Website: bh-photo
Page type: account-dashboard
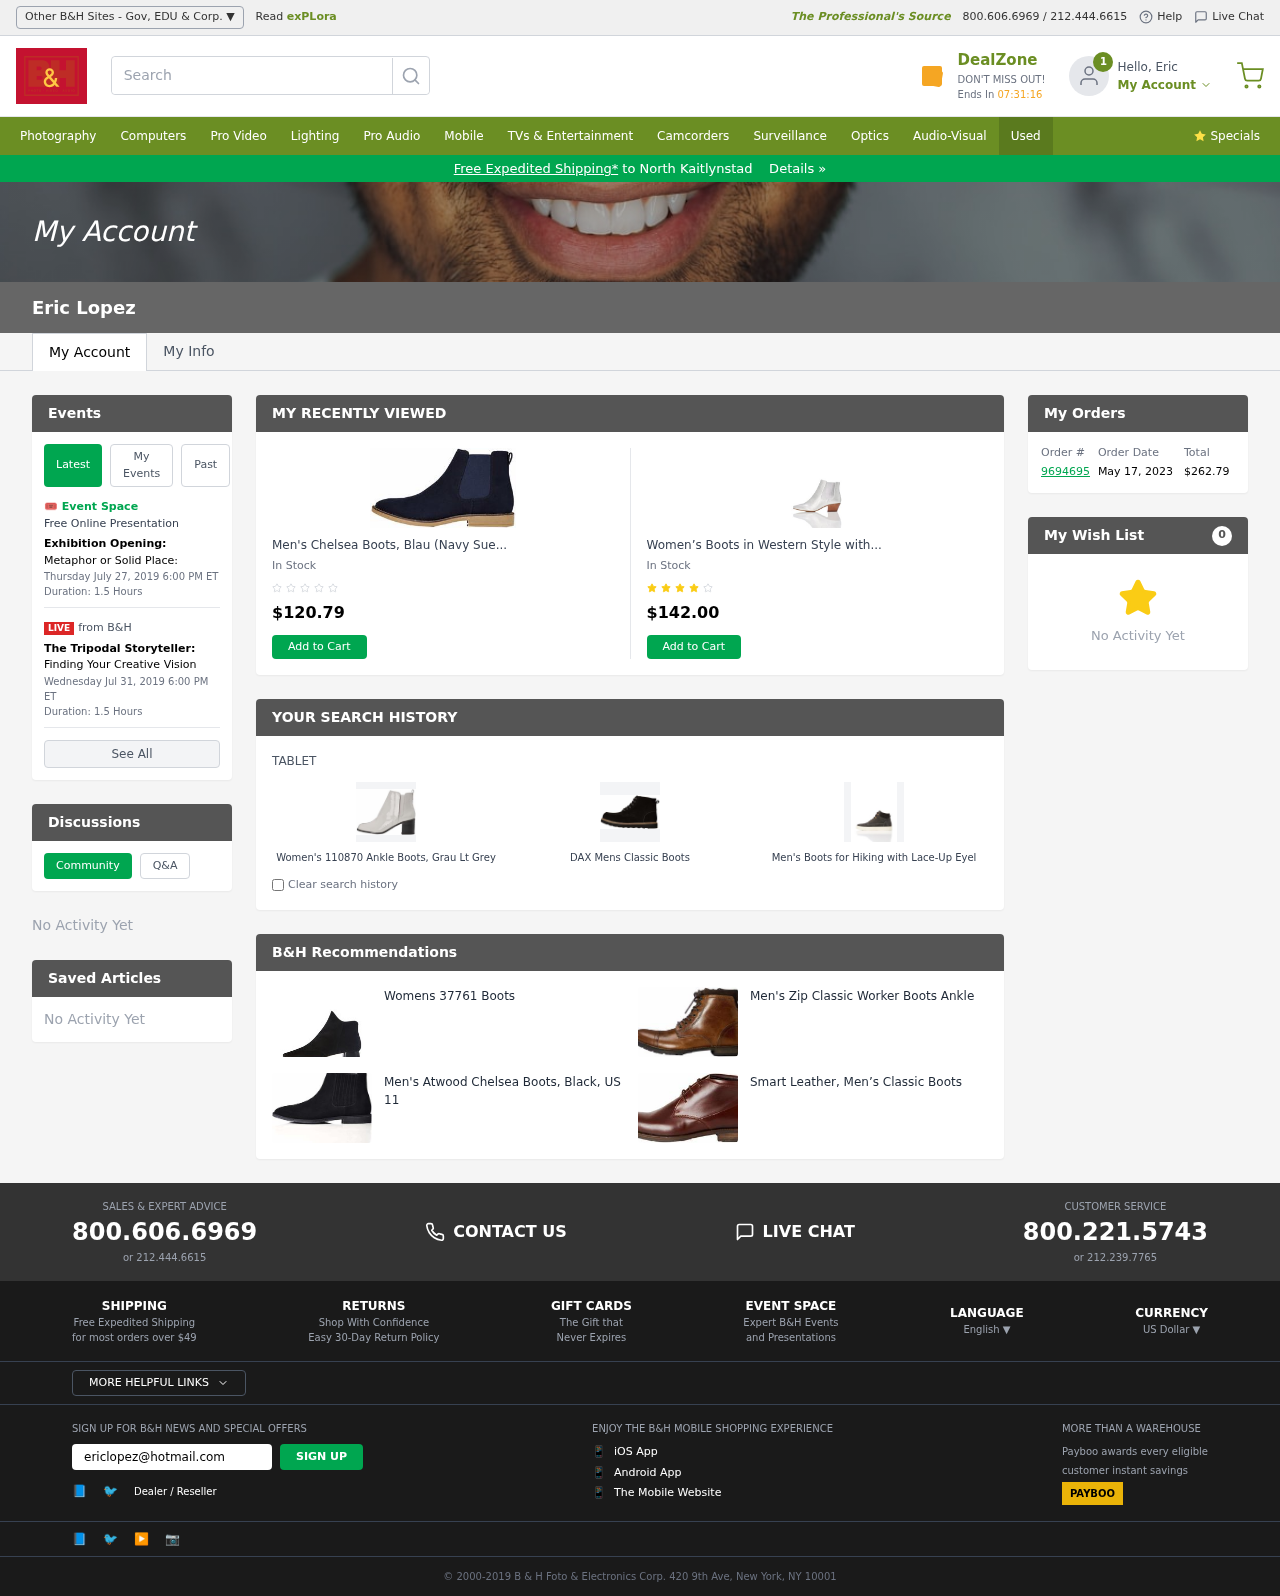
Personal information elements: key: PII_CITY
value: North Kaitlynstad
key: PII_EMAIL
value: ericlopez@hotmail.com
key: PII_FIRSTNAME
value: Eric
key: PII_FULLNAME
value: Eric Lopez
Product elements: key: PRODUCT1_NAME
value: Men's Chelsea Boots, Blau (Navy Suede Look), 11 UK
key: PRODUCT1_PRICE
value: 120.79
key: PRODUCT2_NAME
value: Women’s Boots in Western Style with Metallic Finish
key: PRODUCT2_PRICE
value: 142
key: PRODUCT3_NAME
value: Women's 110870 Ankle Boots, Grau Lt Grey, 8 US
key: PRODUCT4_NAME
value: DAX Mens Classic Boots
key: PRODUCT5_NAME
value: Men's Boots for Hiking with Lace-Up Eyelets
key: PRODUCT6_NAME
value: Womens 37761 Boots
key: PRODUCT7_NAME
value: Men's Zip Classic Worker Boots Ankle
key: PRODUCT8_NAME
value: Men's Atwood Chelsea Boots, Black, US 11
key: PRODUCT9_NAME
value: Smart Leather, Men’s Classic Boots
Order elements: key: ORDER_ID
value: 9694695
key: ORDER_DATE
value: May 17, 2023
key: ORDER_TOTAL
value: $262.79
Other elements: key: WISHLIST_COUNT
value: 0